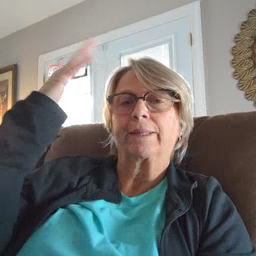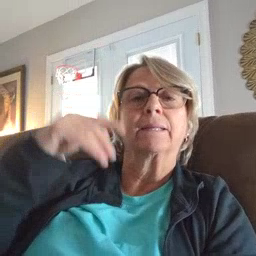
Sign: tree